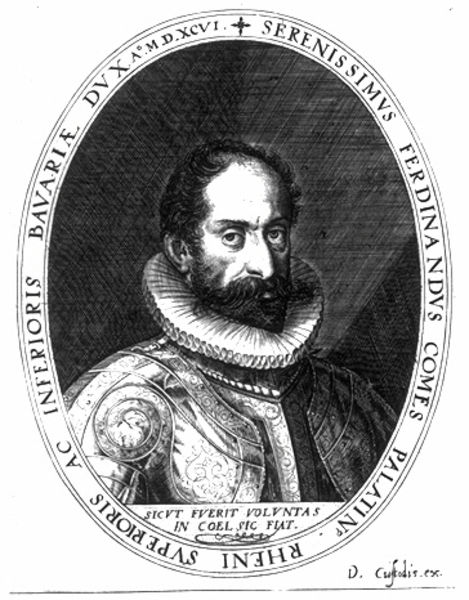
Titel: Bildnis des Herzog Ferdinand I von Bayern
Künstler: Dominicus Custos
Institution: (Seriendruck)
Schlagwörter: mann, schatten, weiß, frisur, grau, hintergrund, licht, mund, nase, ohr, profil, schwarz, stirn, blick, ornament, bart, schnurrbart, augen, falten, kragen, rahmen, vollbart, bildnis, halskrause, herr, portrait, porträt, gewand, haare, adel, augenbrauen, frontal, oval, rund, spanien, schrift, wangen, grafik, graphik, rand, krieg, king, könig, white, black, falte, hair, nose, ernst, inschrift, datum, finster, glanz, glatze, name, unterschrift, buch, medaillon, bayern, druck, schwarzweiss, druckgrafik, schraffur, radierung, stich, text, soldat, beschriftung, quer, schraffiert, offizier, herrscher, krause, ritter, fürst, rüstung, bildniss, spitzbart, halbglatze, ferdinand, rom, harnisch, profile, medallion, man, mittelalter, ear, bavaria, ritterrüstung, armor, eyes, feldherr, knight, kröse, drawing, kupferstich, coat, etching, cross, gewellt, palatin, glücklich, duke, latein, lateinisch, einrahmung, umschrift, bald, watching, konig, kriger, round, lord, mühlstein, latin, race, moustache, iron, print, ruffle, pupüillen, vorgesetzt, ferdinandus, serenissimus, rerdinand, ferdinand comes, infererioris, bear, curly, profiel, ferdinand von der pfalz, man ruffle, neck ruffle, permanent hair, seerenissimvs, signment, proffile